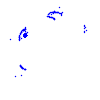
Particle: pion